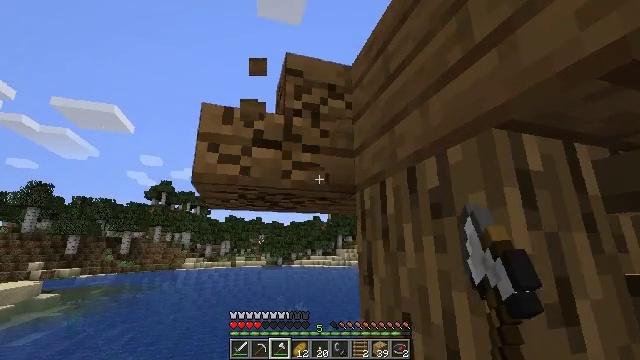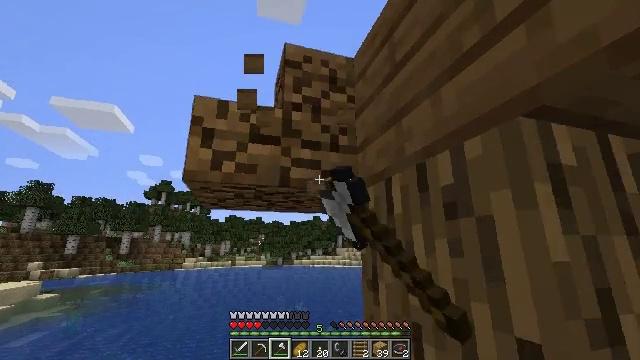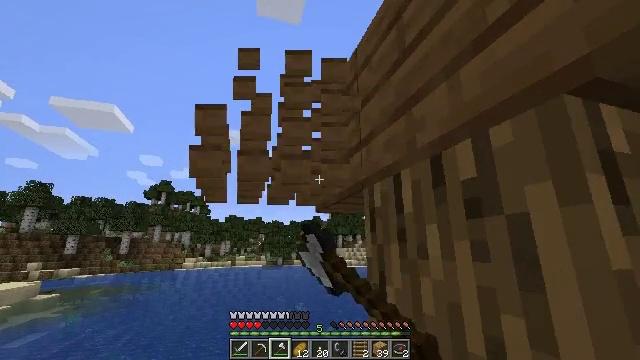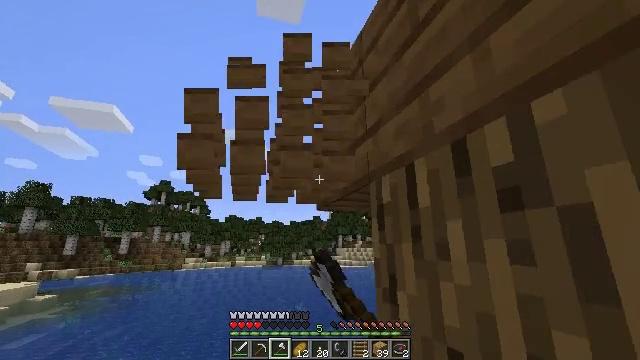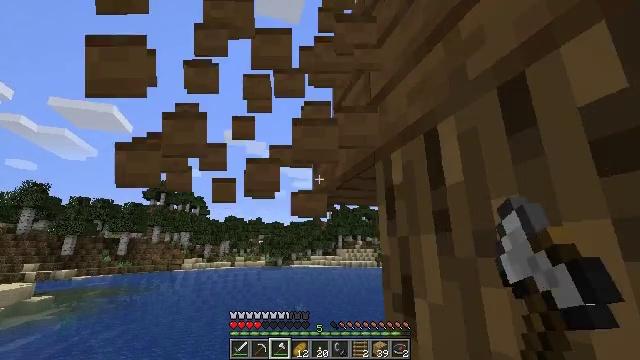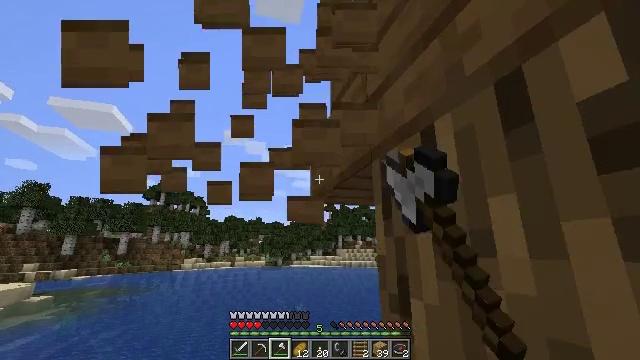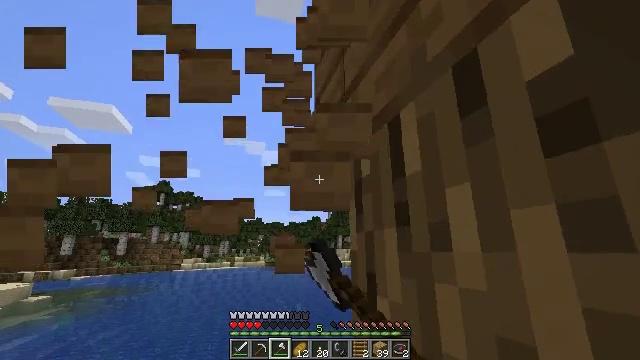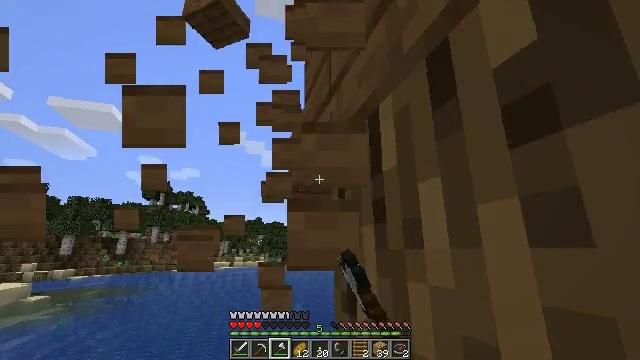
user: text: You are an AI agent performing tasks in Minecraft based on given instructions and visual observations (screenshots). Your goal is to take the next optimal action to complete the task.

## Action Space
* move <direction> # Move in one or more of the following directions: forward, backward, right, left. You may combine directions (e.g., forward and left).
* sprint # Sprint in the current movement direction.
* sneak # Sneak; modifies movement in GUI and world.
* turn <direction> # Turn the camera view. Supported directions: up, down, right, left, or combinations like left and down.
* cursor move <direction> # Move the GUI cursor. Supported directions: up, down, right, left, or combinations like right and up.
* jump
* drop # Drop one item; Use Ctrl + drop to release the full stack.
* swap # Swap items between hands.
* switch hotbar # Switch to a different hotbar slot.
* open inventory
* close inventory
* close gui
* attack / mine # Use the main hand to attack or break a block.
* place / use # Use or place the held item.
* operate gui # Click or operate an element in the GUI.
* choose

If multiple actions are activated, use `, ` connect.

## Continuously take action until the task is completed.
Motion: motion action
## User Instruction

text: Mine the spruce stairs block.
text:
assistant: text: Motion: move forward, attack / mine
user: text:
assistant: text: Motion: move forward, attack / mine
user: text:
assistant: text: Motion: move forward, attack / mine
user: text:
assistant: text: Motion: move forward, attack / mine
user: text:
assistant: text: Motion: move forward, attack / mine
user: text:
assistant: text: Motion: move forward, attack / mine
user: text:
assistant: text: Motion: move forward
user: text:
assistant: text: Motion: no_op